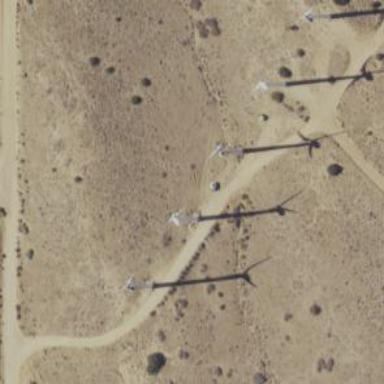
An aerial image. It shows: Wind power generator employing wind turbines.